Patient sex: F
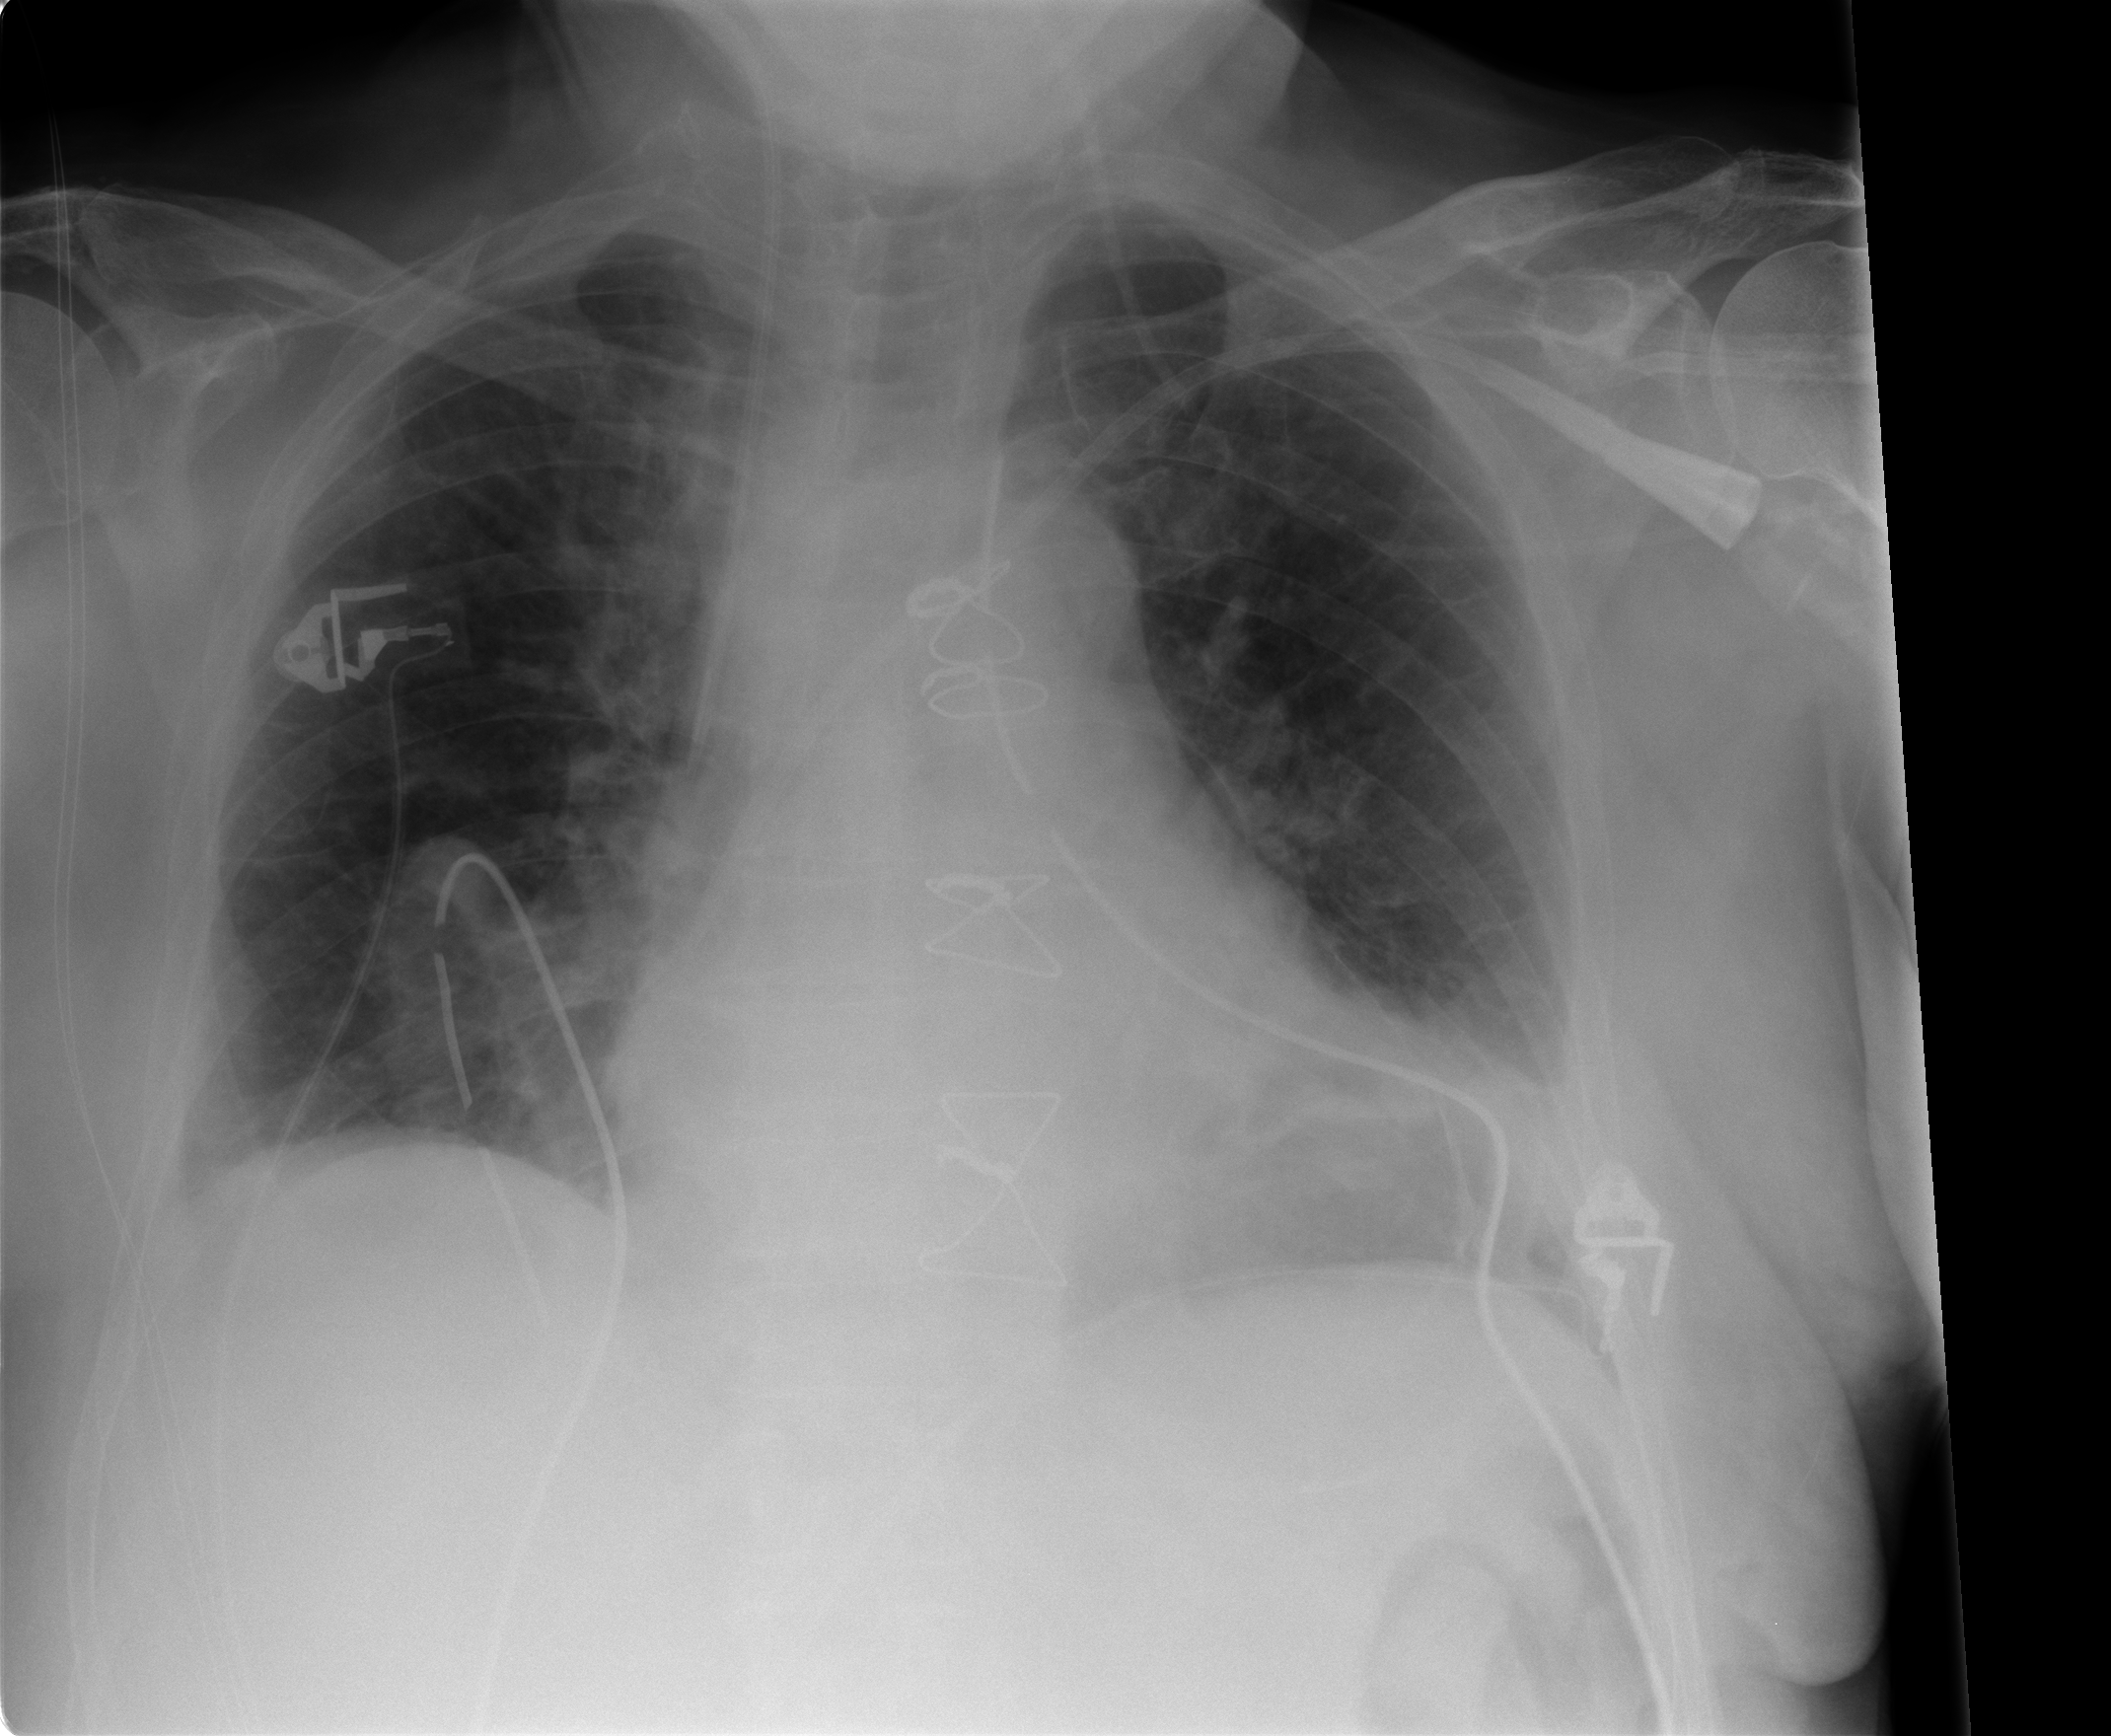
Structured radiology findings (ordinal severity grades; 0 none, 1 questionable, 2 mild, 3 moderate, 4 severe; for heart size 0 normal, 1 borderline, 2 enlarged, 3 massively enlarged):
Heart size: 1
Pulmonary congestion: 1
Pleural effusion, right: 0
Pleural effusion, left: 1
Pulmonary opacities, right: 0
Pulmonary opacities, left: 0
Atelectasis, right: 2
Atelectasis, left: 2